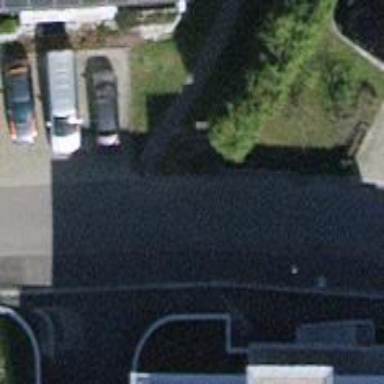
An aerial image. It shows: Unclassified road with asphalt surface offering on-street parallel parking on both sides.